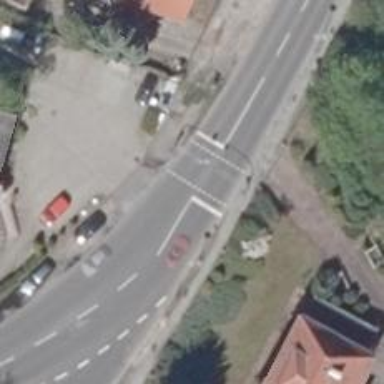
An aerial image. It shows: Road crossing with traffic signals.